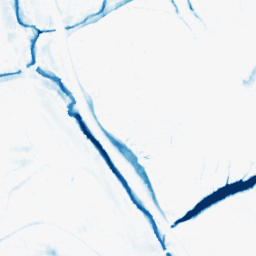
Category: morphological
Decomposition family: morphological_ellipse
Decomposition parameters: operation: closing
width: 20
height: 10
Upsampling method: cubic_mitchell
Upsampling parameters: scale: 2
Upsampling scale: 2